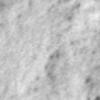
Label: no_change